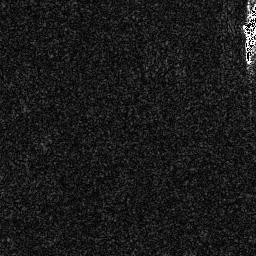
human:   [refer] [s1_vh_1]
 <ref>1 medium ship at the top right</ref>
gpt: <box>[[94, 0, 99, 25, 0]]</box>